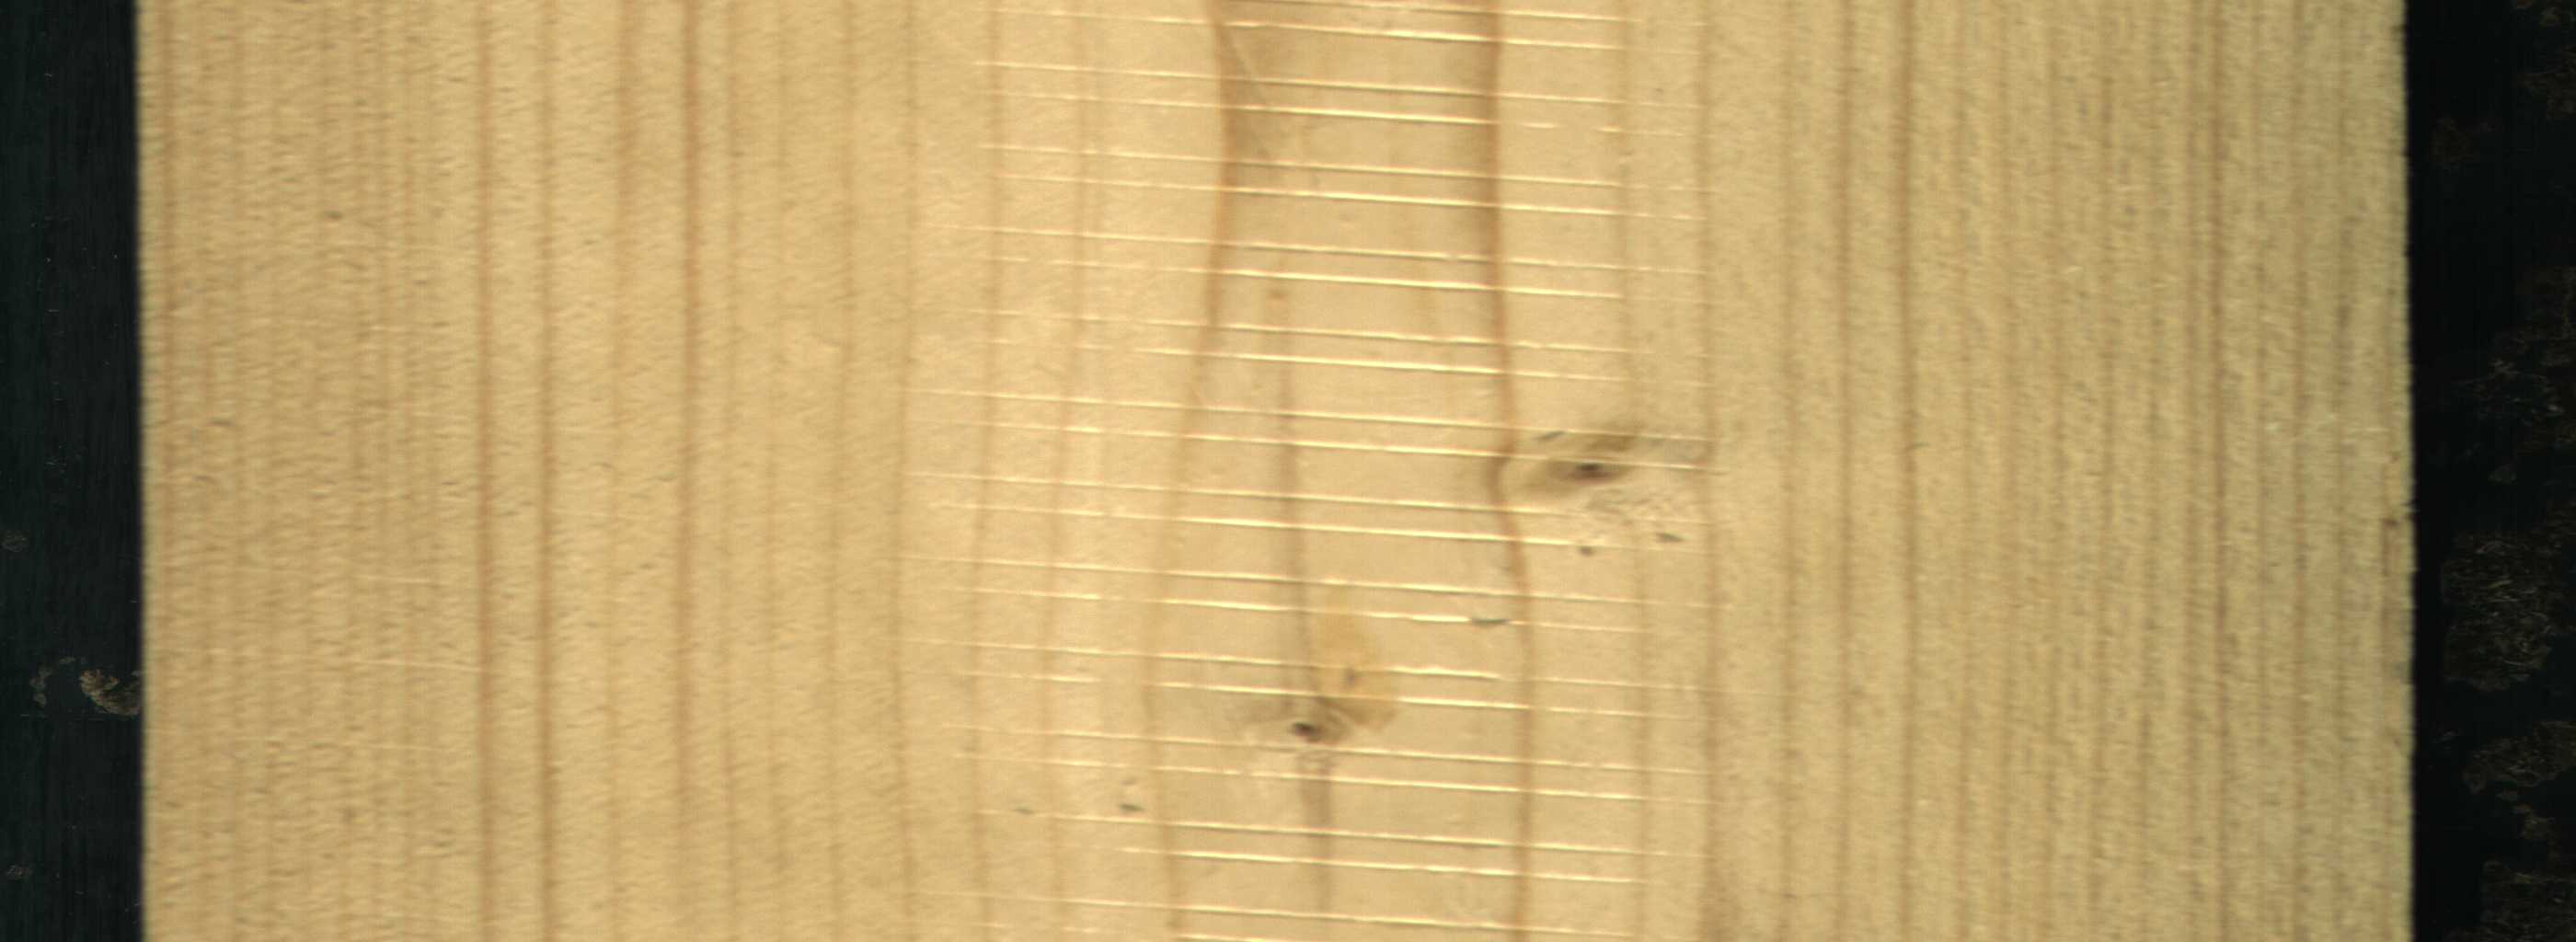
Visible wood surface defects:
Live_Knot
Live_Knot